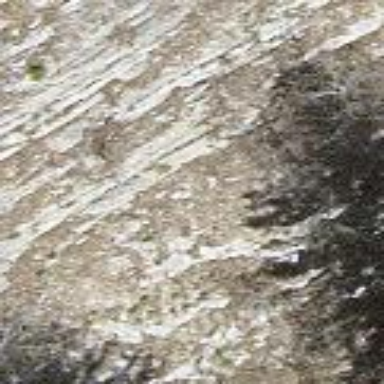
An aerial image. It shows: Landscape of bare rock.